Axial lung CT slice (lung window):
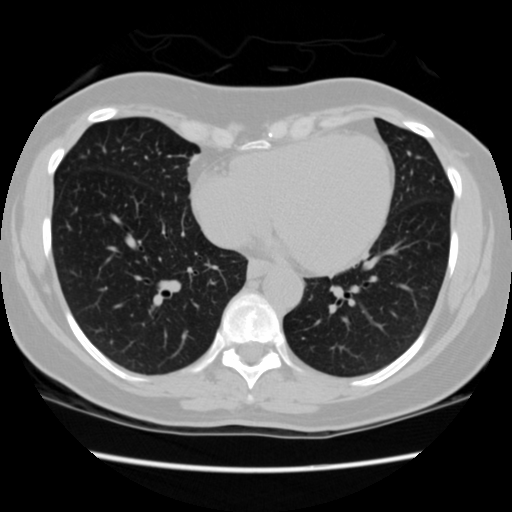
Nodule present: no